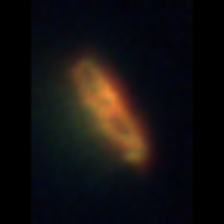
Taxon: Pennate
Group: Diatoms